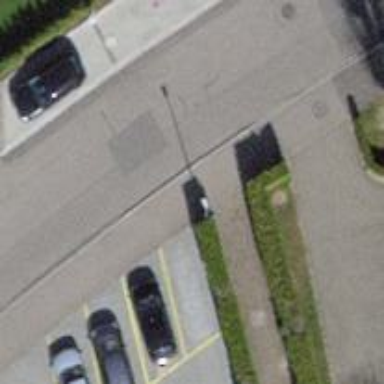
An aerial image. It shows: Post box is visible.